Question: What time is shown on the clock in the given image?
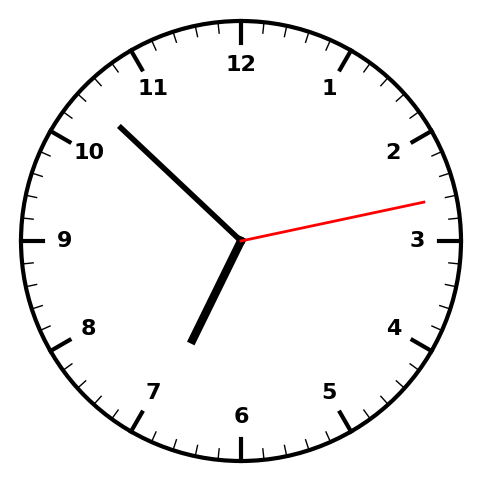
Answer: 06:52:13